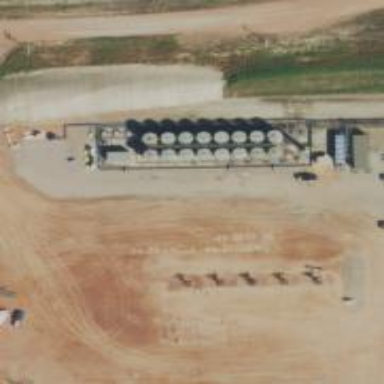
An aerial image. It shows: Storage tank with man-made structure.